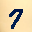
Label: 7